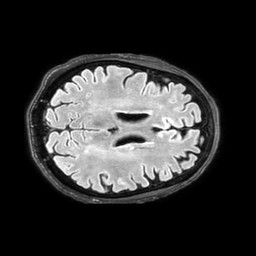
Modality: FLAIR
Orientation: axial
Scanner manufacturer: philips
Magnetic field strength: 3 T
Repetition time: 4.8 s
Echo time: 0.34 s